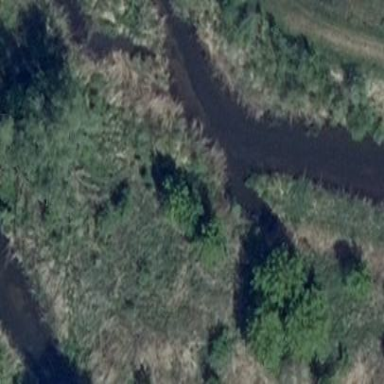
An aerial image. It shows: Deciduous broadleaved wetland with reedbed.